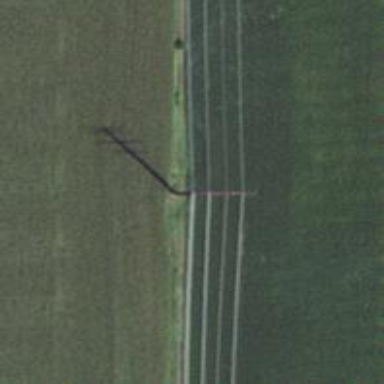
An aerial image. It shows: Power tower.